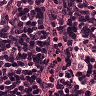
Metastatic tissue present: no